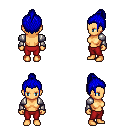
a pixel art fantasy rpg character, female body template, human, tanned skin, steel arm armor, red pants, blue short topknot hairstyle, four views (front, back, left, right), 2x2 character sprite sheet, small pixel art, hard edges, no anti-aliasing